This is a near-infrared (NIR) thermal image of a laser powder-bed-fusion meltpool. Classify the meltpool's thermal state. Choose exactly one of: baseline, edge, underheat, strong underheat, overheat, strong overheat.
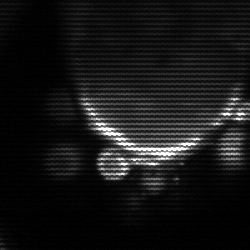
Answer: baseline